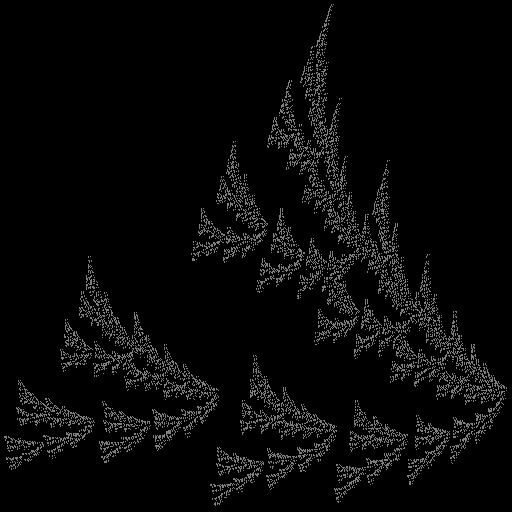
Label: watersprite